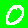
Digit: 0